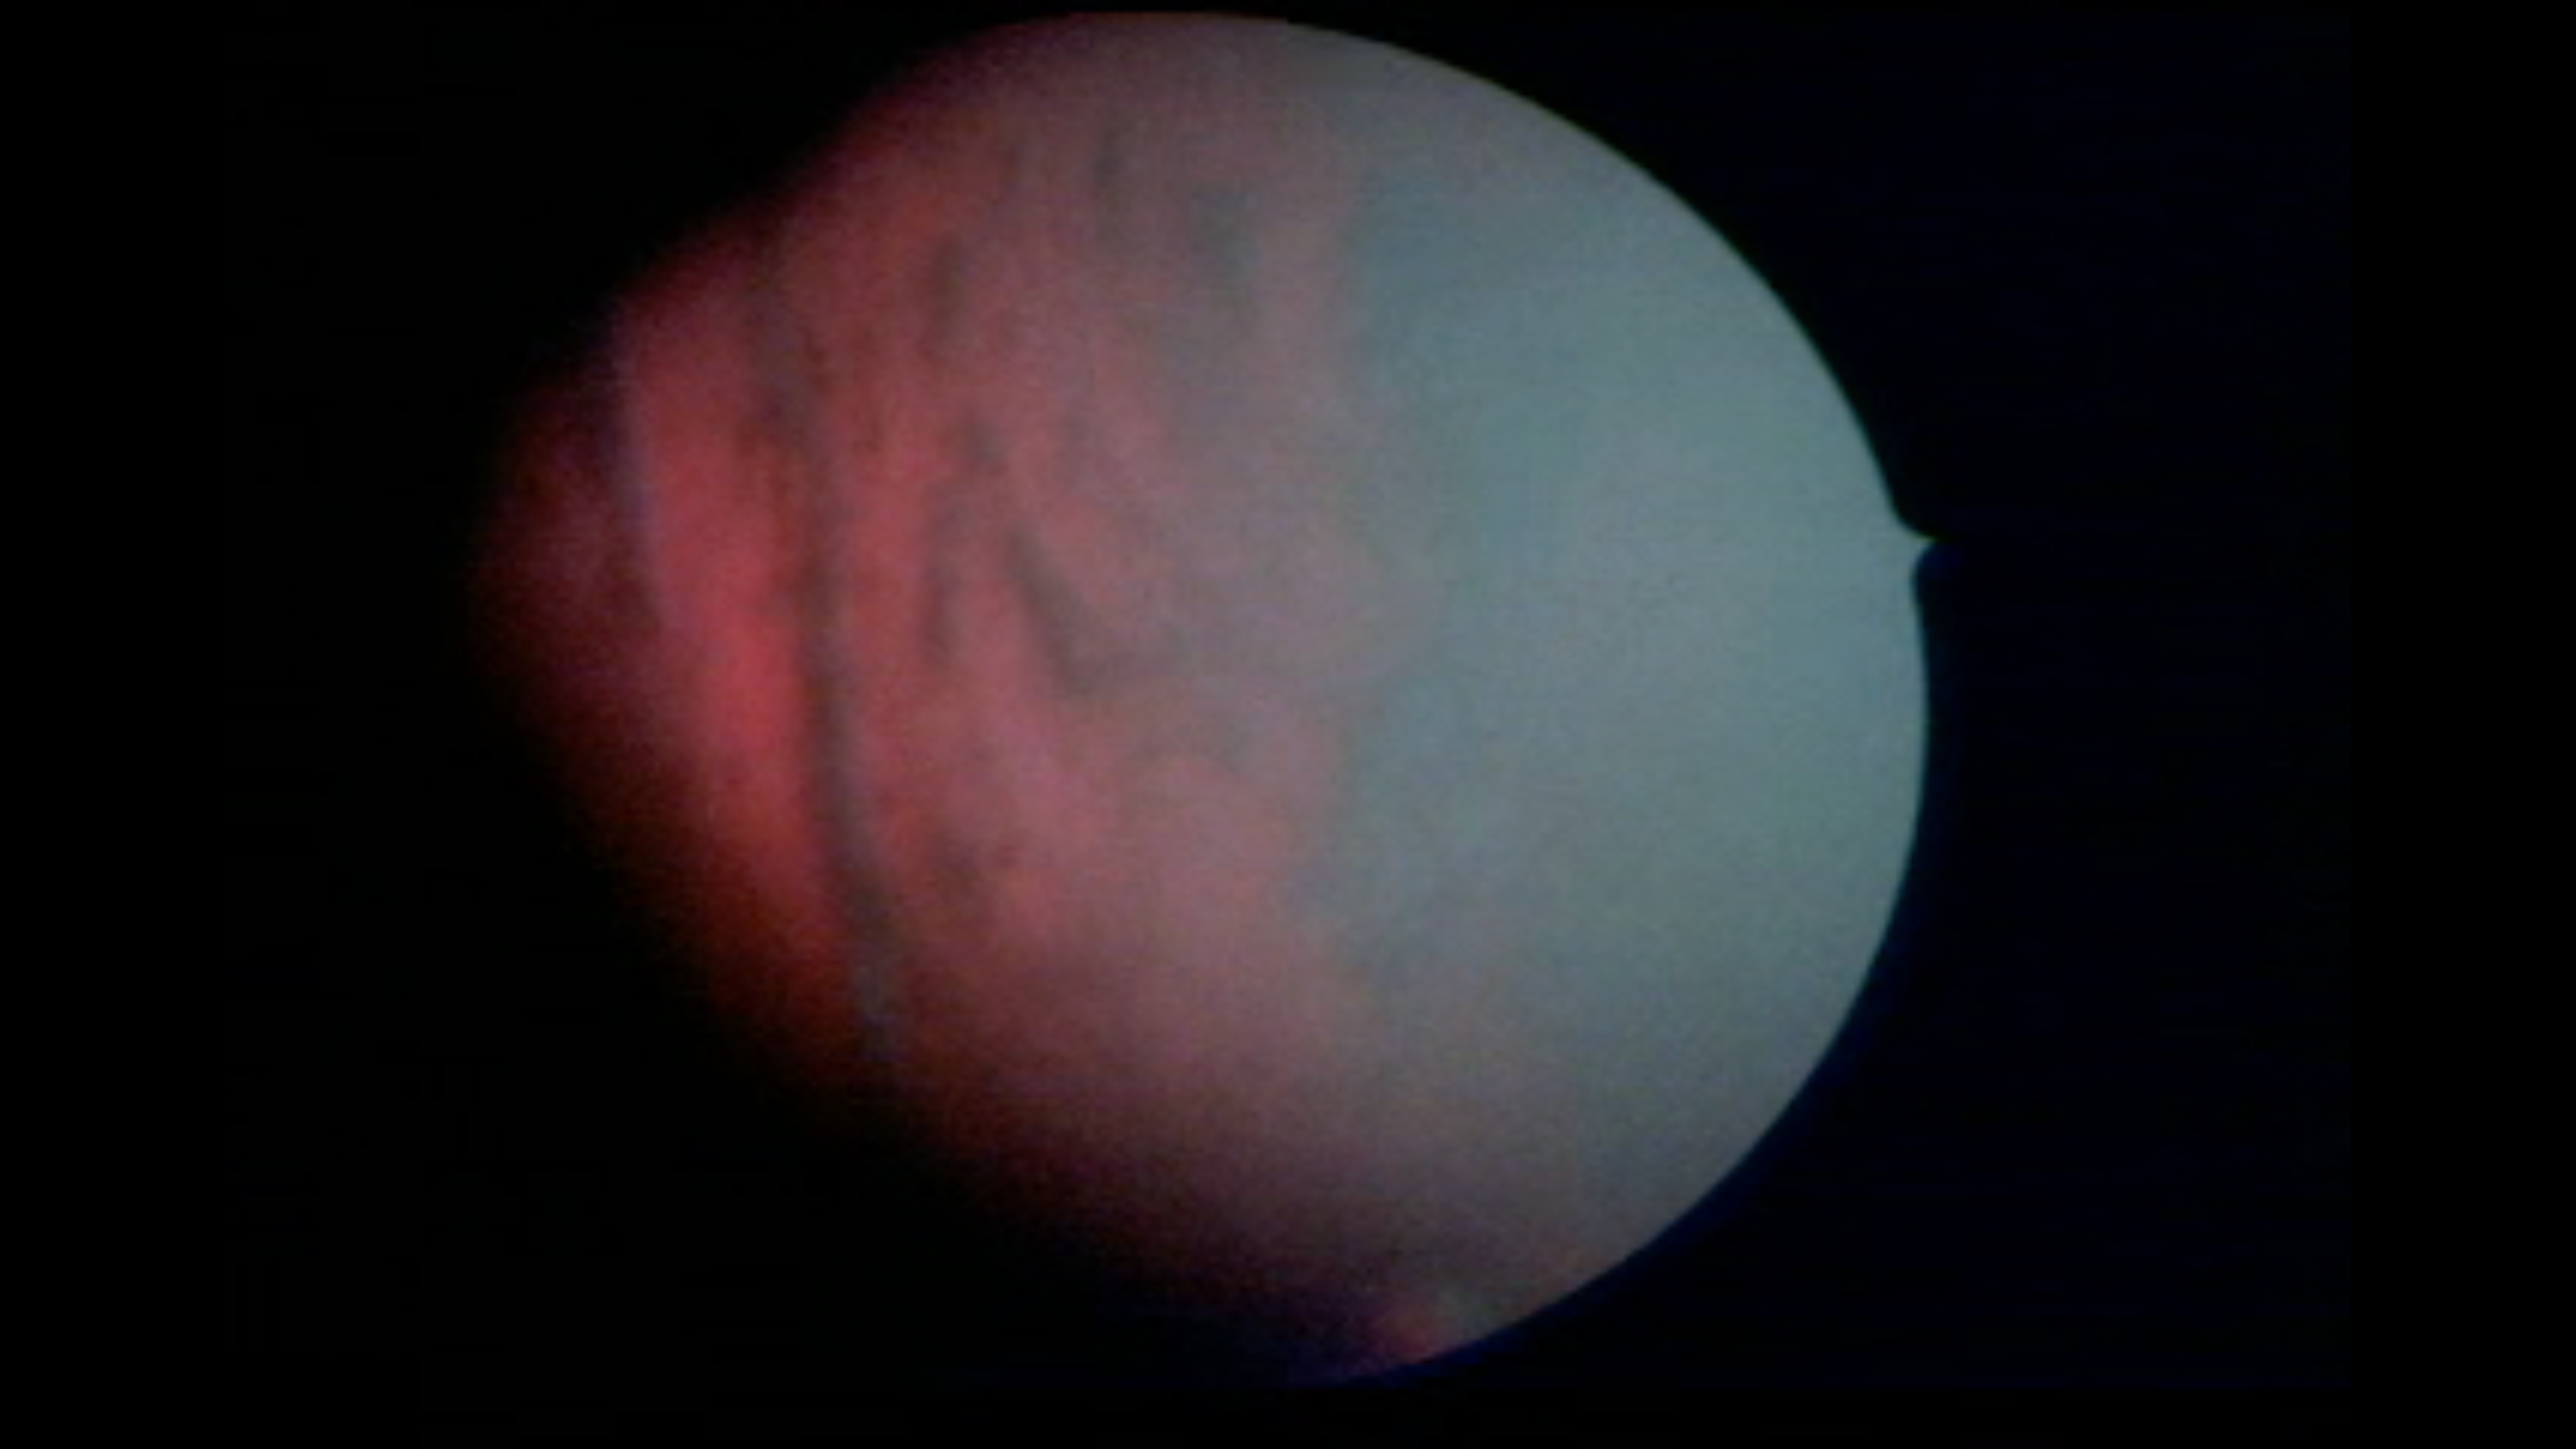
Modality: BLC
Class: Malignant
Subclass: CIS
Lesion: L2
Stage: Tis
Morphology: Non-papillary
Bladder cancer association: Yes